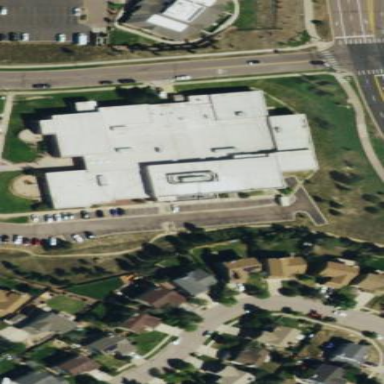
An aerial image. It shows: Sports center building.